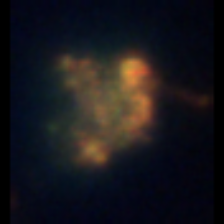
Taxon: Unknown_detritus
Group: Unknown